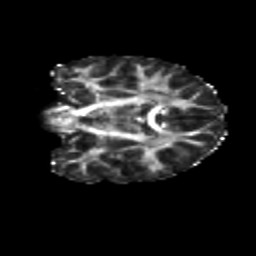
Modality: FA
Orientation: coronal
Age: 11
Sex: female
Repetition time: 9.5 s
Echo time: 0.089 s